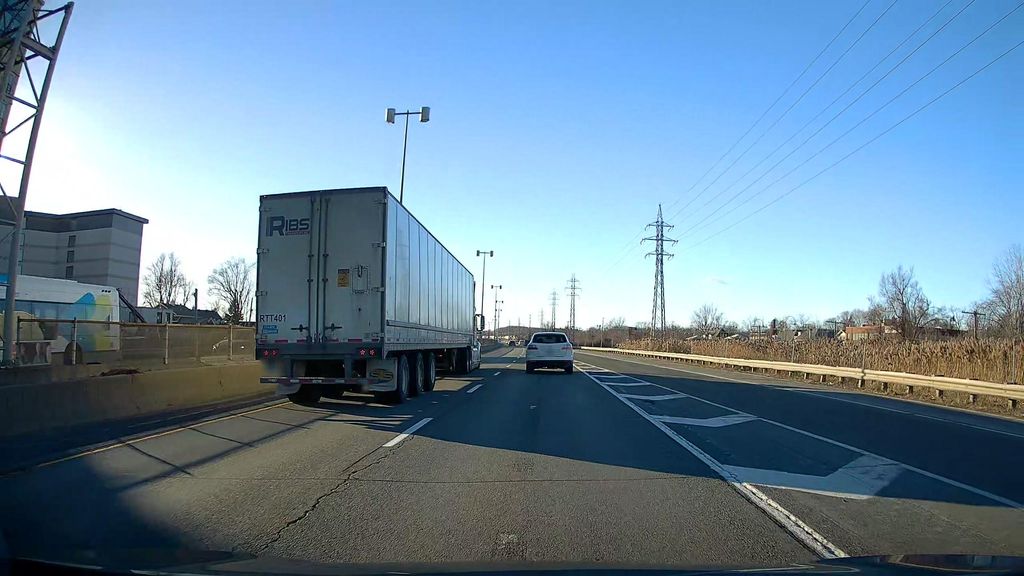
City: montreal